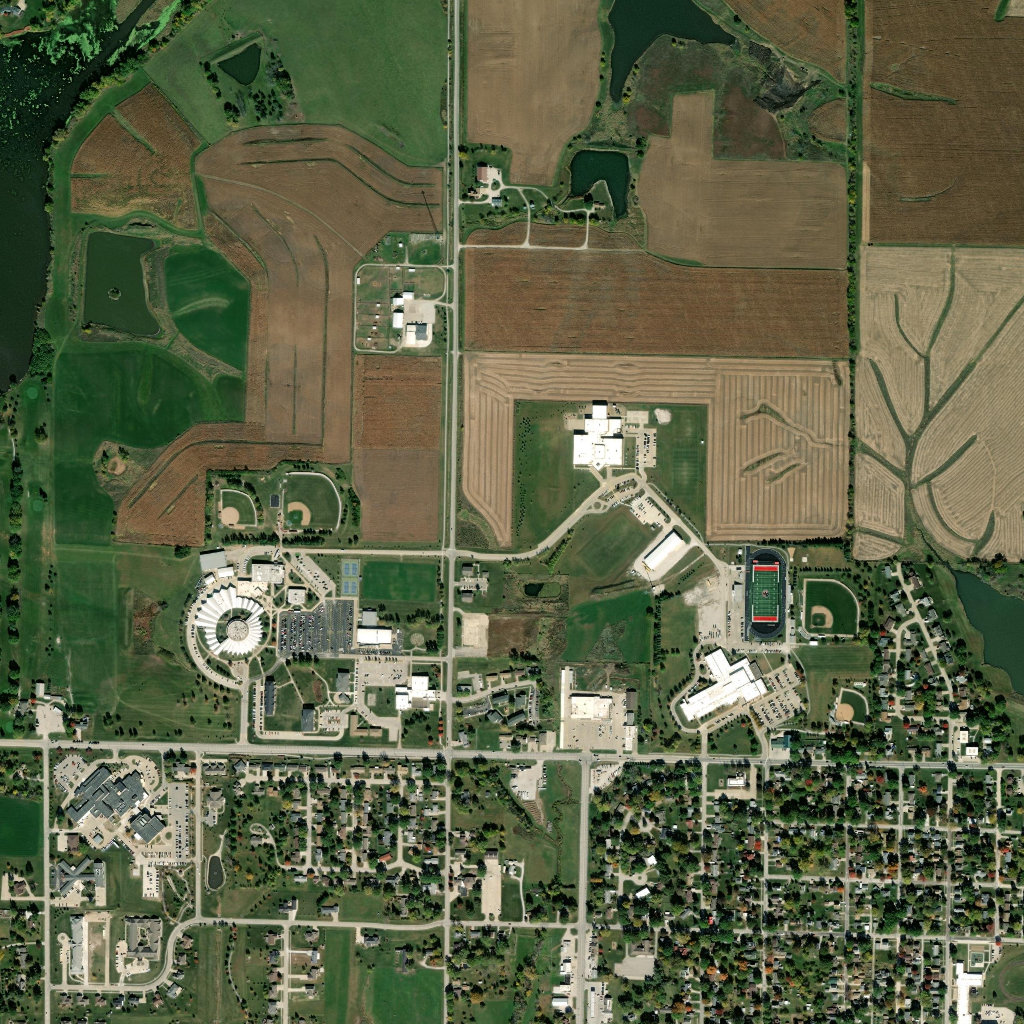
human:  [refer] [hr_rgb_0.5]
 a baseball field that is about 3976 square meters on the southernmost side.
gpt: <box>[[81, 67, 85, 71, 0]]</box>